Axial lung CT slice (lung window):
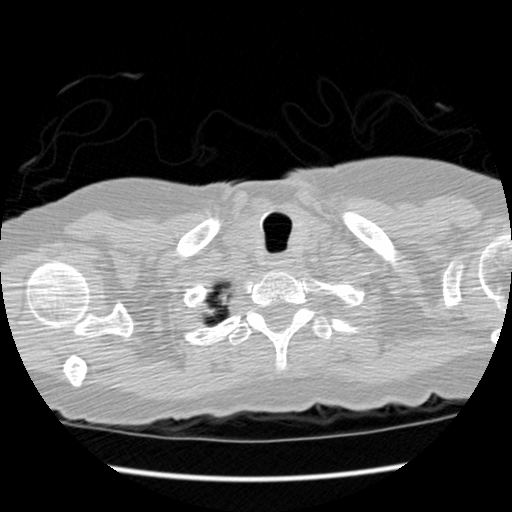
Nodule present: no